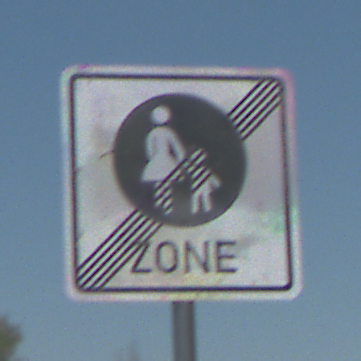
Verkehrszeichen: EndeFussgaengerzone
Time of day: Midday
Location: Outdoor (Nature)
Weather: Clear
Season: NotSpecified
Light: Natural